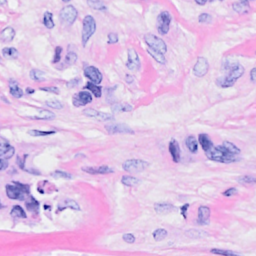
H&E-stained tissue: Breast